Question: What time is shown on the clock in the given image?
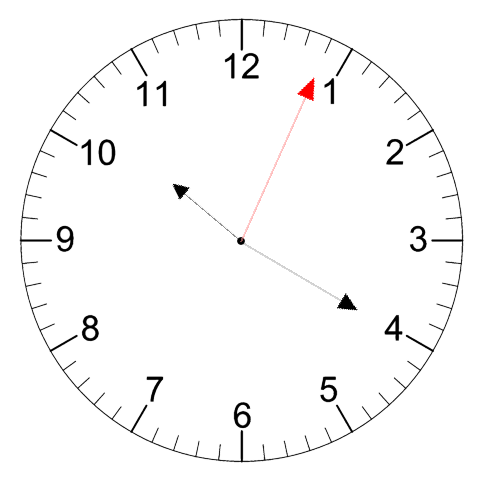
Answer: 10:20:04